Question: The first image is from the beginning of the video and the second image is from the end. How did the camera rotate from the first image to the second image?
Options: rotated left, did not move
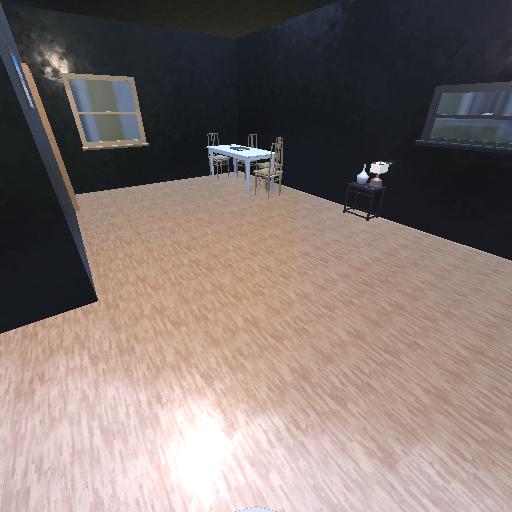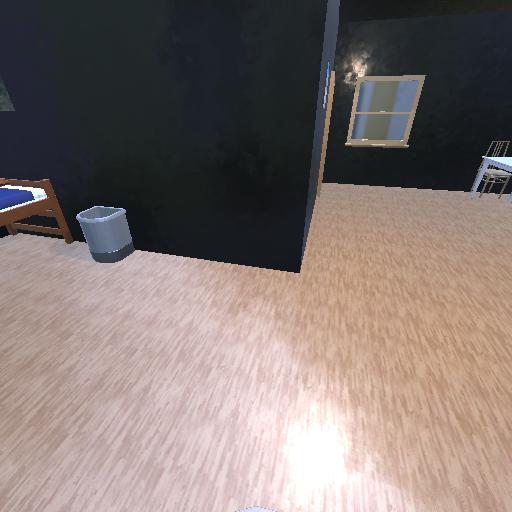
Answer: rotated left